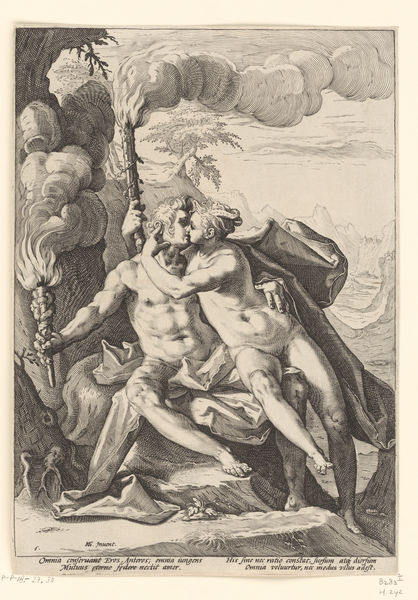
Titel: Liefde
Künstler: Jacob Matham
Standort: Amsterdam
Institution: Rijksmuseum
Schlagwörter: femme, gravure, paysage, amour, nue, mythologie, feu, fumée, torche